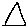
Label: triangle